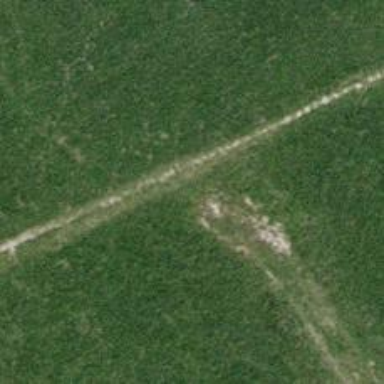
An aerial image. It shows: Track with grass surface categorized as grade4 tracktype.